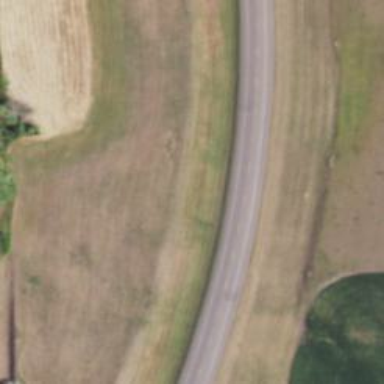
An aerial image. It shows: Asphalt trunk highway.